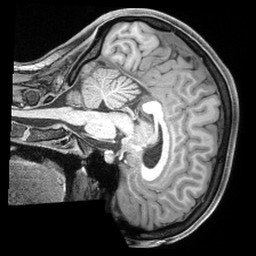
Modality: T1w
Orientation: sagittal
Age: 20
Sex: female
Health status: healthy
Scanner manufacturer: siemens
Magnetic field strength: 3 T
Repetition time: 2.4 s
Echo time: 0.00194 s